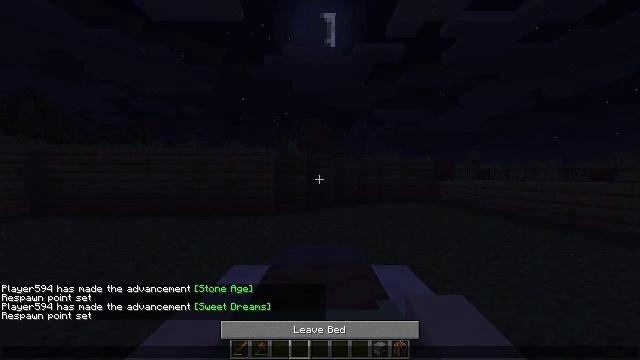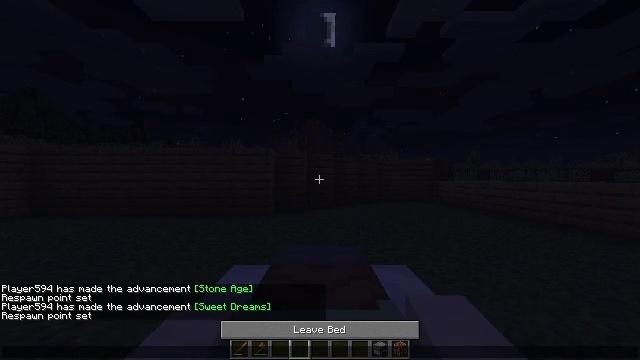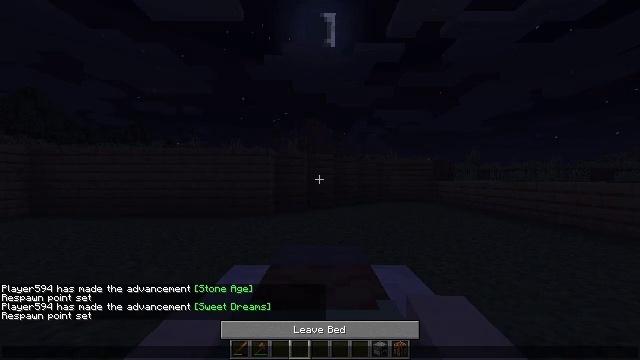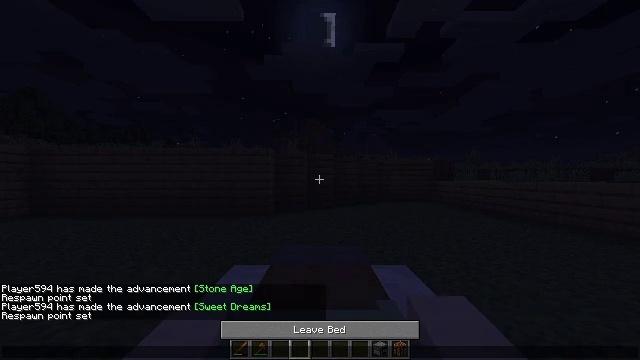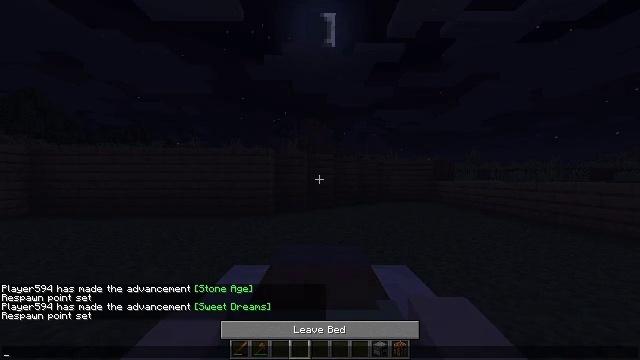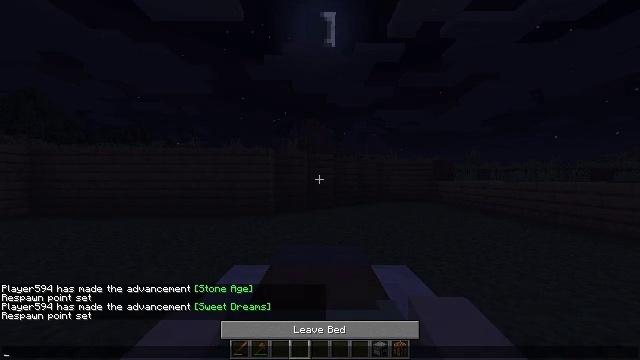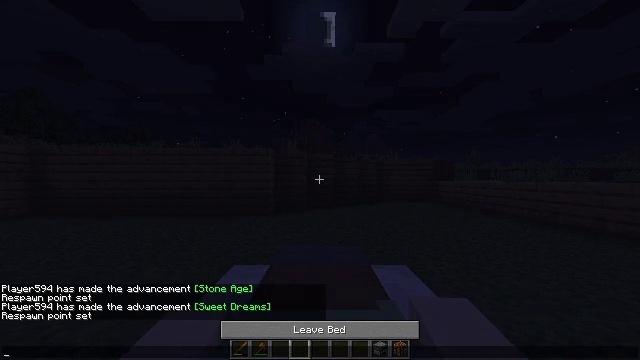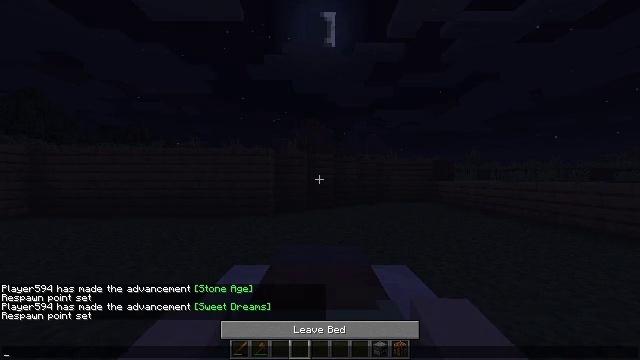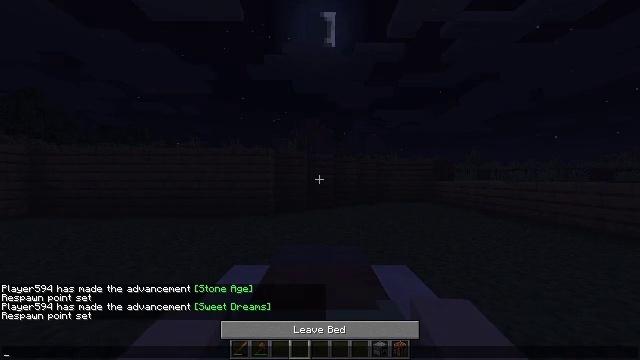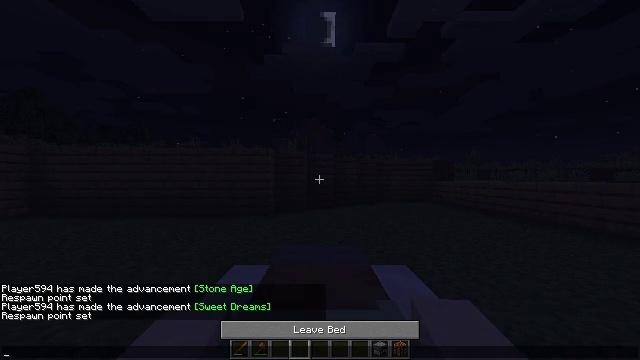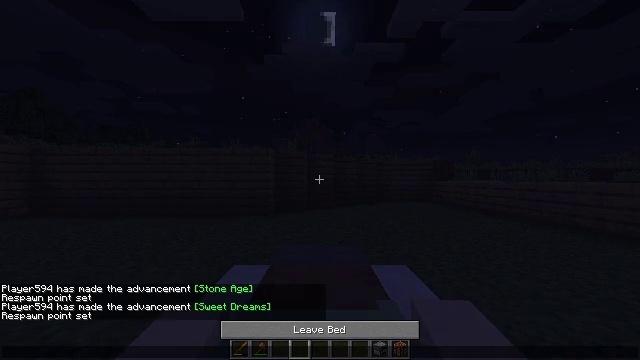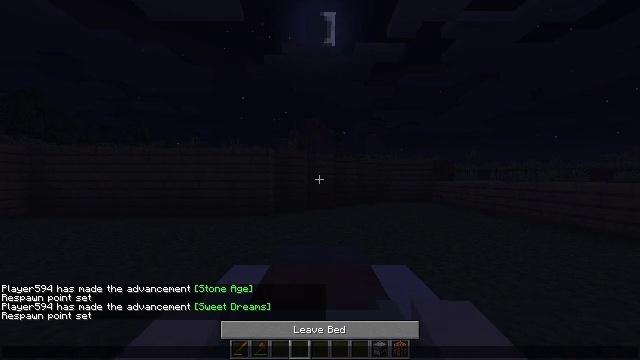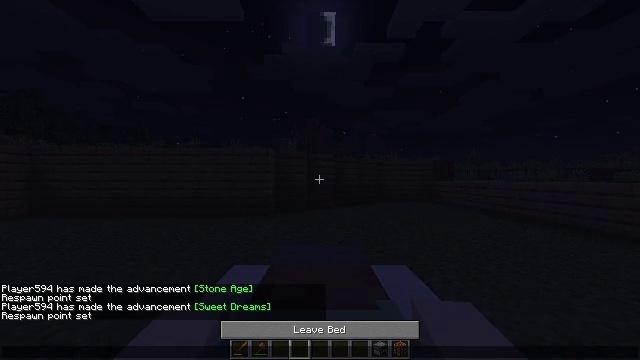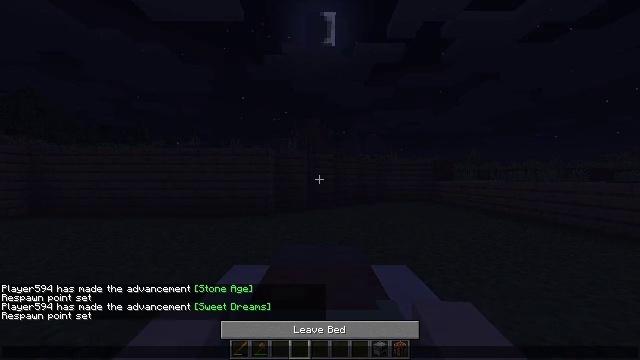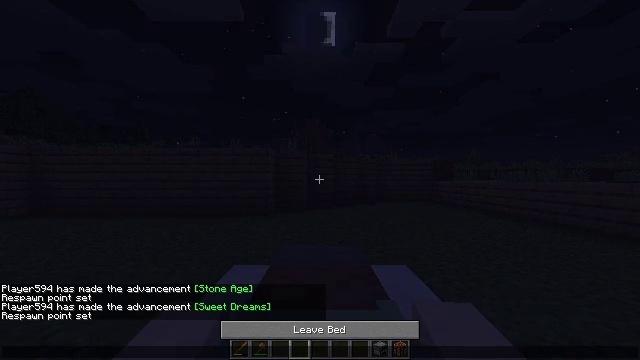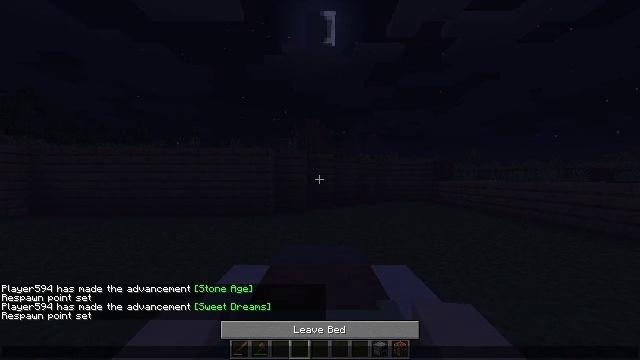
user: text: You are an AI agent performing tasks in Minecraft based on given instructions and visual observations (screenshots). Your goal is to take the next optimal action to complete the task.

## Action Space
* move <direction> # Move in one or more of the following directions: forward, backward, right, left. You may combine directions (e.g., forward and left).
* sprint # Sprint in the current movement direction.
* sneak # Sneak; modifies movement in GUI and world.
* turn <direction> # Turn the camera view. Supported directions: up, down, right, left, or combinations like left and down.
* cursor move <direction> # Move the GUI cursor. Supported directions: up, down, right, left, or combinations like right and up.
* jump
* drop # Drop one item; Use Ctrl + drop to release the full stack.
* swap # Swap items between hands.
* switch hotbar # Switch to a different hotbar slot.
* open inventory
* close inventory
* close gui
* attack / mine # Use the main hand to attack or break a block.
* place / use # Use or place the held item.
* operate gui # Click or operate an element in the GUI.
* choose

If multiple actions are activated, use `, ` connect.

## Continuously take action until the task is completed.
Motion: motion action
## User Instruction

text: Remove the white bed from its place.
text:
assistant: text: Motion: no_op
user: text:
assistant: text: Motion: no_op
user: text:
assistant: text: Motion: no_op
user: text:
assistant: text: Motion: no_op
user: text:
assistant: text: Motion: no_op
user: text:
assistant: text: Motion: no_op
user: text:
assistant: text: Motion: no_op
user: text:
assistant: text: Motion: no_op
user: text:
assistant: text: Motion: no_op
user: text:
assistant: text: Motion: no_op
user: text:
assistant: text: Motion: no_op
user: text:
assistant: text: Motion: no_op
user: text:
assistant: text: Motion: no_op
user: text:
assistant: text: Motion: no_op
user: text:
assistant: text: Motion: no_op
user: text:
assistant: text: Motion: no_op
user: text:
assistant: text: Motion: no_op
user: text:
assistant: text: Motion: no_op
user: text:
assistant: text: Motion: no_op
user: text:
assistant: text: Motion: no_op
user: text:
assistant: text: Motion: no_op
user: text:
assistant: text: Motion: no_op
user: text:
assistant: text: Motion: no_op
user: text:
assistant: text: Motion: no_op
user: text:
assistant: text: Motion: no_op
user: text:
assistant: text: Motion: no_op
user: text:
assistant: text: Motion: no_op
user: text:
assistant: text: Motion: no_op
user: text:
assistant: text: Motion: no_op
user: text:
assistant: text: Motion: no_op